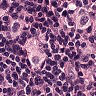
Metastatic tissue present: yes